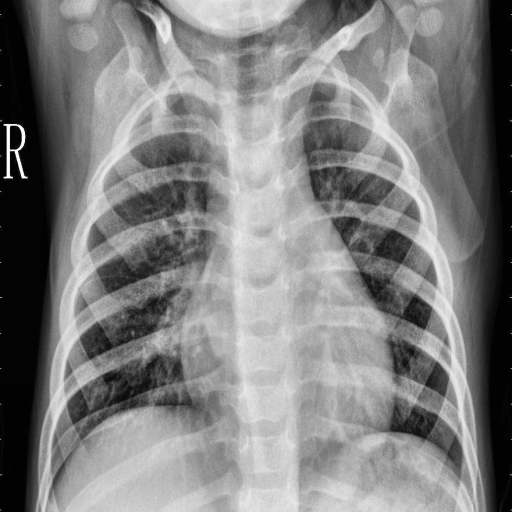
Finding: PNEUMONIA